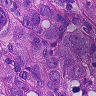
Metastatic tissue present: yes